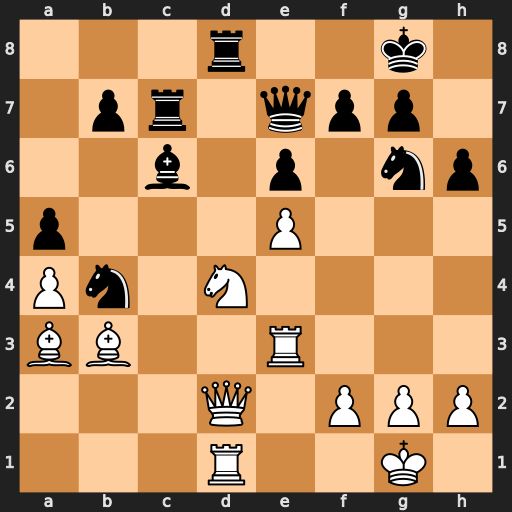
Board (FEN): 3r2k1/1pr1qpp1/2b1p1np/p3P3/Pn1N4/BB2R3/3Q1PPP/3R2K1
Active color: w
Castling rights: -
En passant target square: -
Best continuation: Nxc6 Nxc6 Bxe7 Rxd2 Rxd2